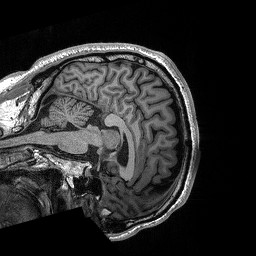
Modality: T1w
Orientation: sagittal
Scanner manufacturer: siemens
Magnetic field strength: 3 T
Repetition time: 2.3 s
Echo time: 0.00288 s